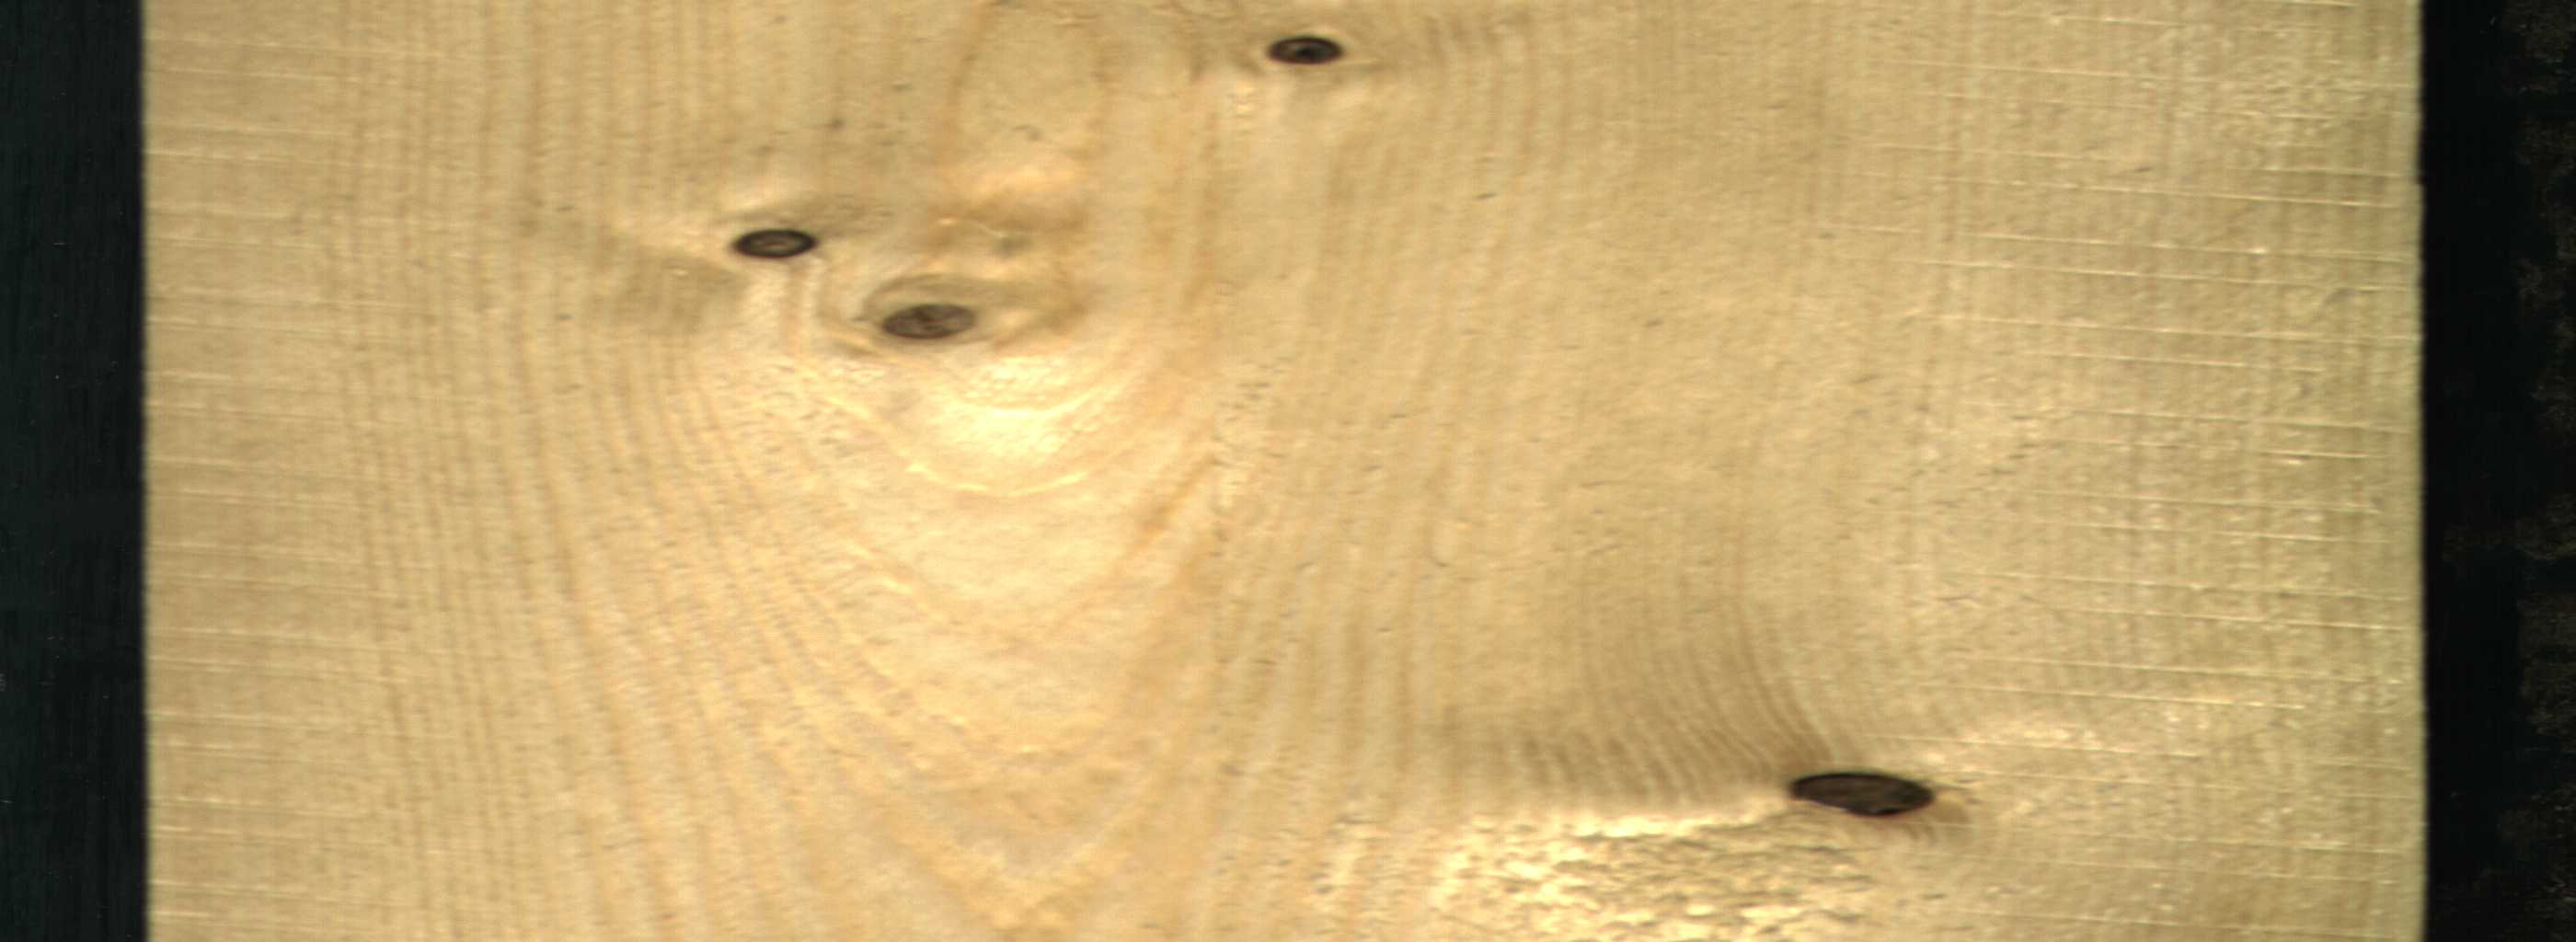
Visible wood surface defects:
Dead_Knot
Dead_Knot
Dead_Knot
Dead_Knot